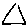
Label: triangle